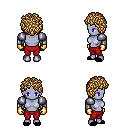
a pixel art fantasy rpg character, female body template, dark elf, purple skin, steel arm armor, red pants, blonde curly afro hairstyle, gold gloves, black slippers, four views (front, back, left, right), 2x2 character sprite sheet, small pixel art, hard edges, no anti-aliasing